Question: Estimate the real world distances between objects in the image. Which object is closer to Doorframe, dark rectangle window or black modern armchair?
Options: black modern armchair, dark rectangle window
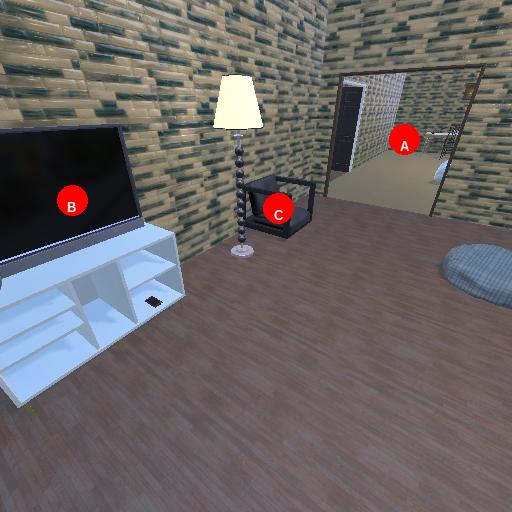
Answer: black modern armchair